Interaction volume radius: 5 \u00c5
Interaction volume height: 30 \u00c5
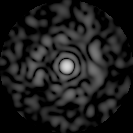
Disorder parameter: 0.8235